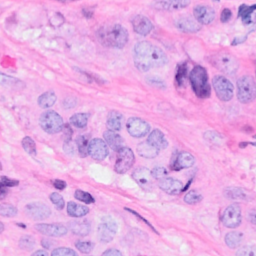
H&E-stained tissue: Breast